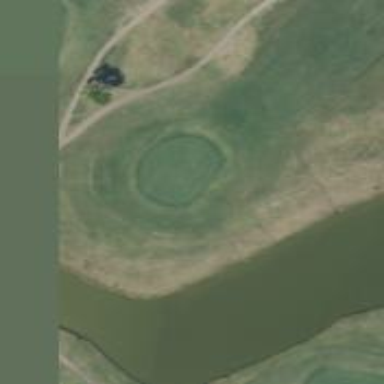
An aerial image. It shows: View of golf hole.